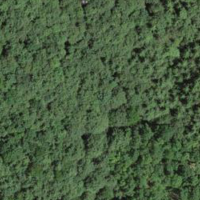
EUNIS habitat code: 45
Species observed at this site:
Lamium galeobdolon